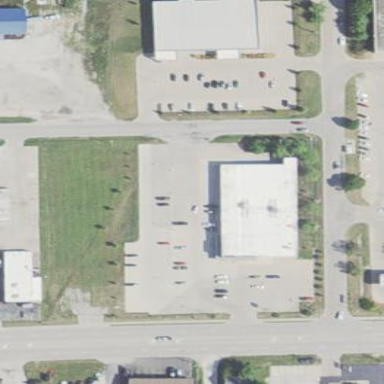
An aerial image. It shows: Road serving as parking aisle.